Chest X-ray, AP view. Patient: 66 years old, sex M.
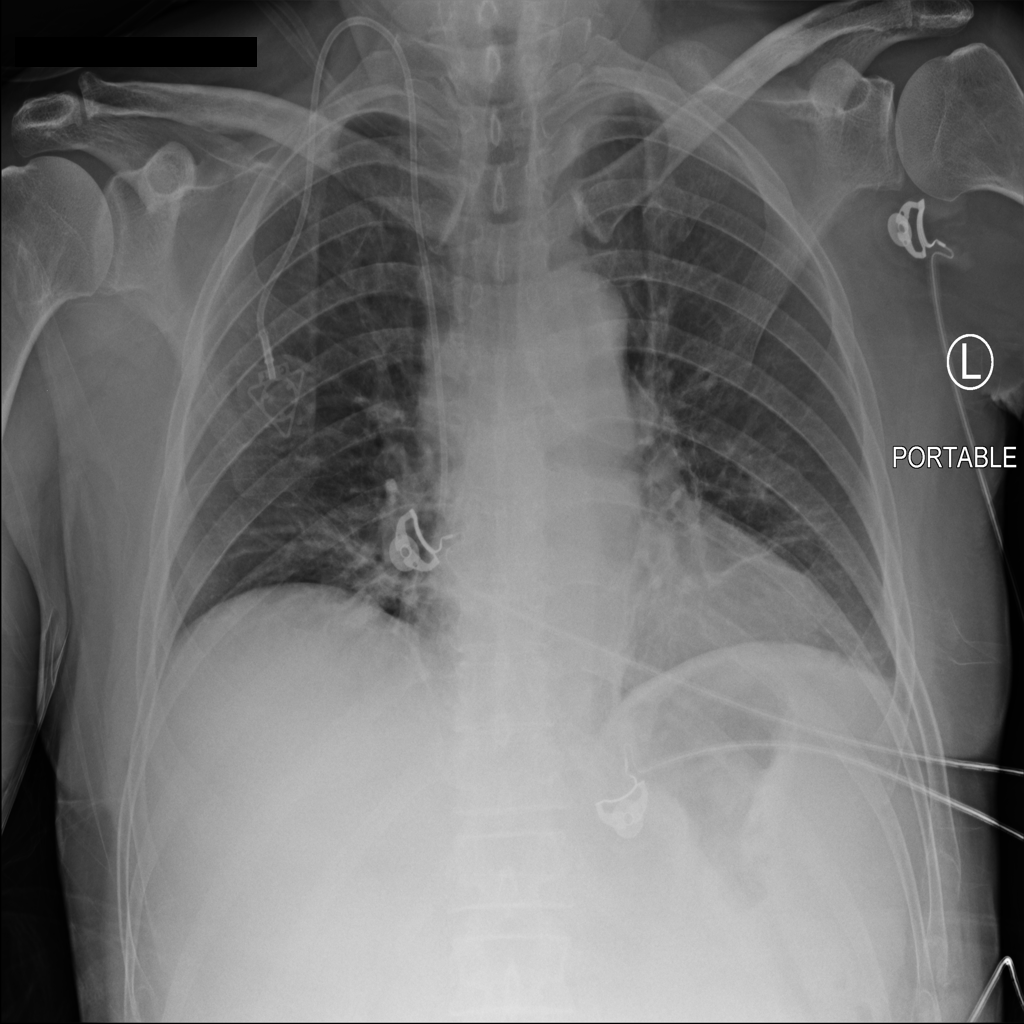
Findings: Atelectasis